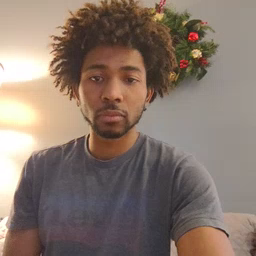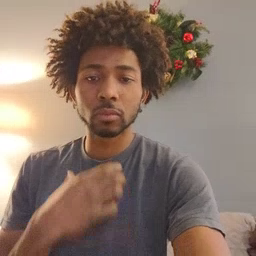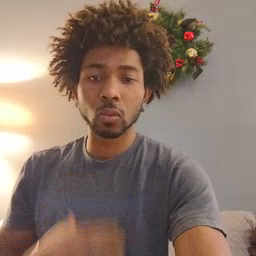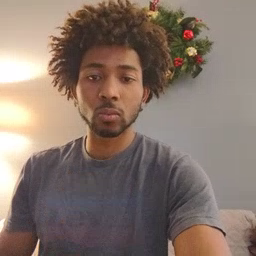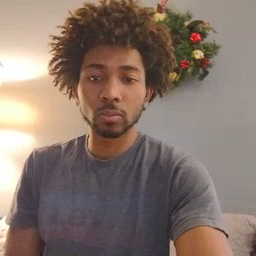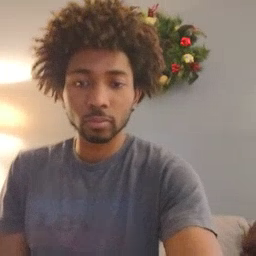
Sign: hungry